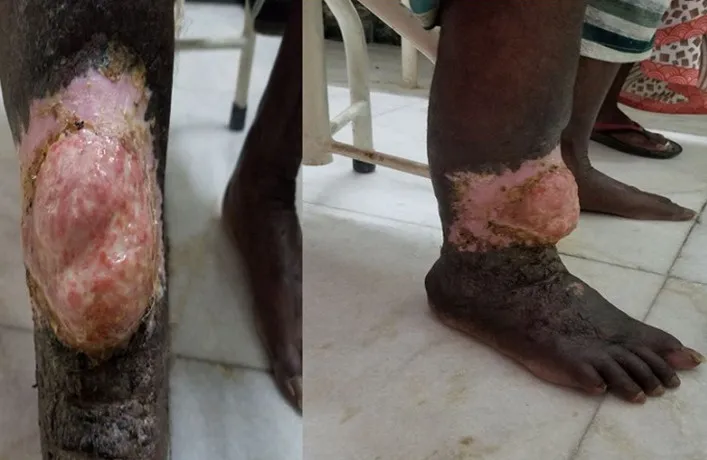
clinical photography of the right leg shows a well demarcated erythematous firm lesion with surrounding nodular areas peripherally and accompanying lymphedema of the entire leg and foot.
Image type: medical_photograph (skin_photograph)